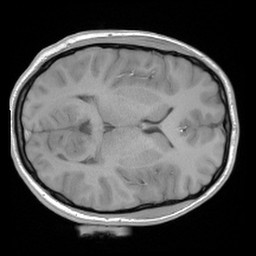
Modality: FLASH
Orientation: axial
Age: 19
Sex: male
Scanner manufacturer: siemens
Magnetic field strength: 3 T
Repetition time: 0.245 s
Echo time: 0.0026 s